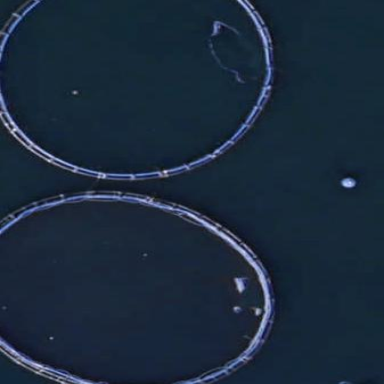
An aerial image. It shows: Man-made mussel raft.